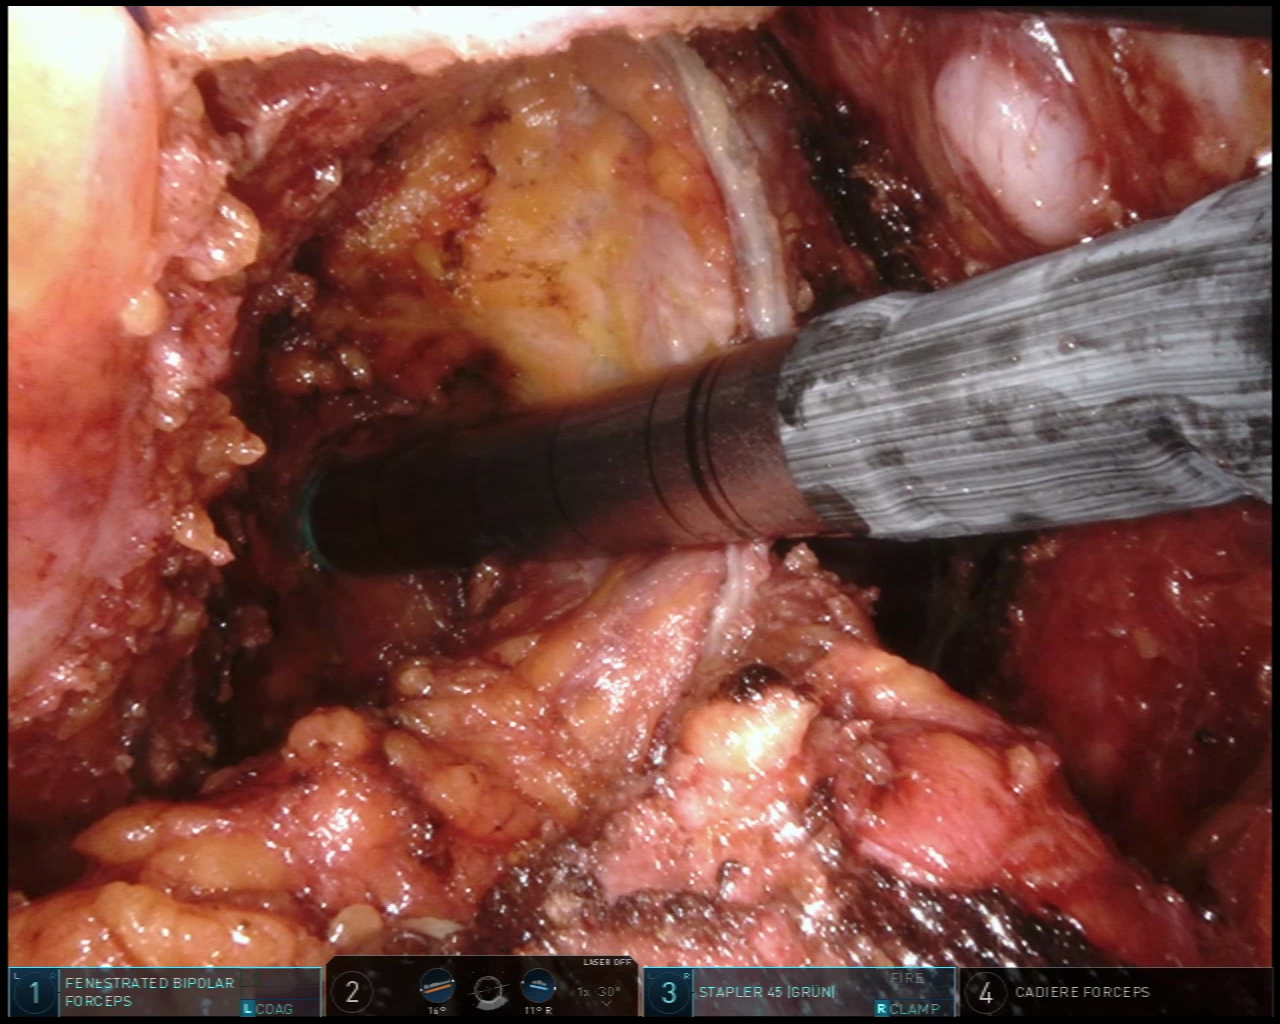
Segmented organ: vesicular_glands
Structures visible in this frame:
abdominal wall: no
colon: no
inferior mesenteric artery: no
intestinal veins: no
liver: no
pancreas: no
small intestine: no
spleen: no
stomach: no
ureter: no
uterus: no
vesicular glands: yes